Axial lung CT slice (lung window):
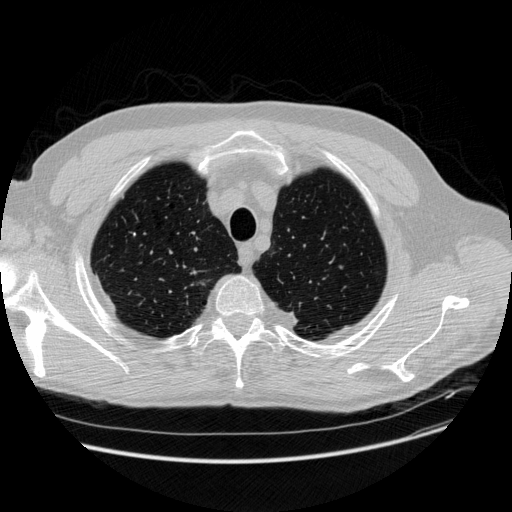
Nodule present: no